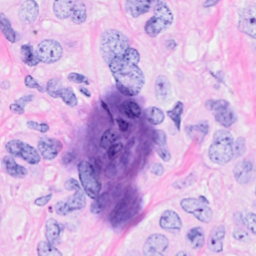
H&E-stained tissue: Breast